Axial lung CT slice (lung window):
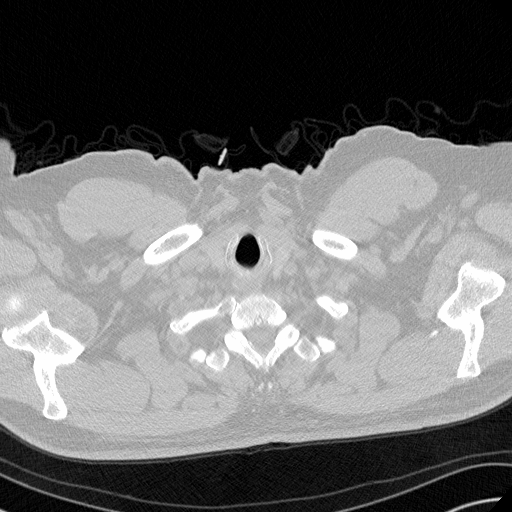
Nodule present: no